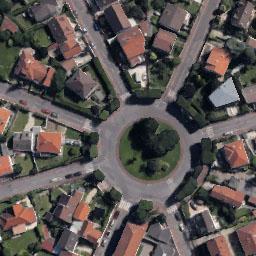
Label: roundabout